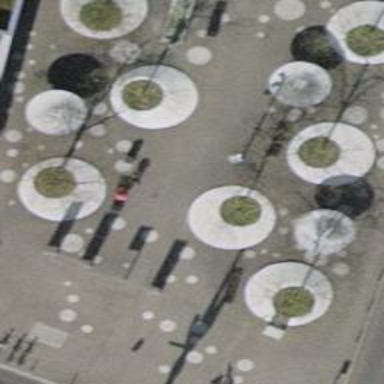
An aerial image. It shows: Black bench.